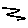
Label: zigzag